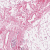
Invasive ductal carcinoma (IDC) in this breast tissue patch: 0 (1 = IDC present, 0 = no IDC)